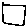
Label: square